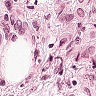
Metastatic tissue present: yes